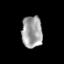
Tissue: prostate
Cell type: T cells
Senescence score: 0.3177
Nuclear area (px): 646
Mean DAPI intensity: 160.563